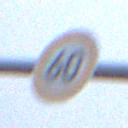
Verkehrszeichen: Geschwindigkeit60
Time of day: SunriseSunset
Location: Outdoor (Nature)
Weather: Overcast
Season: NotSpecified
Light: Natural